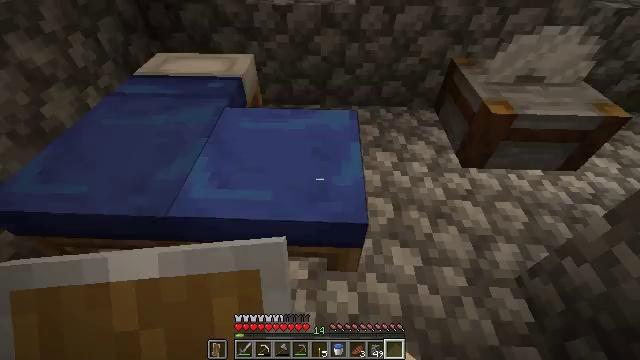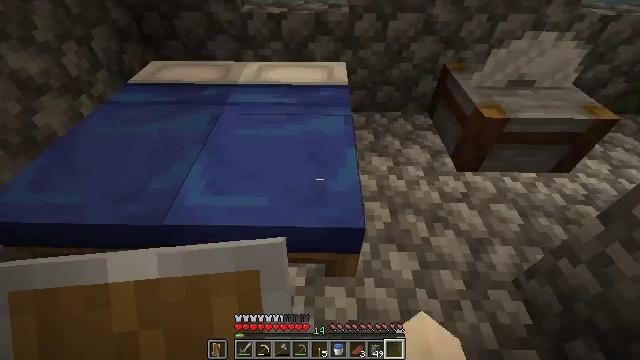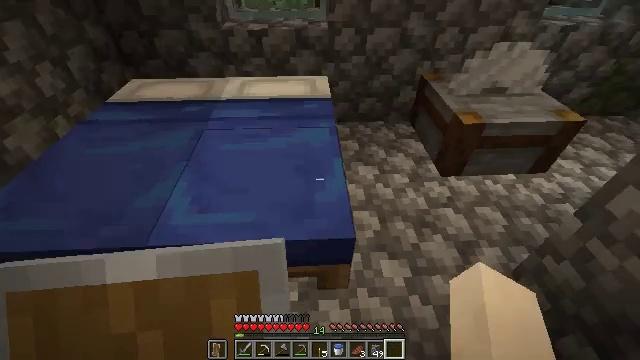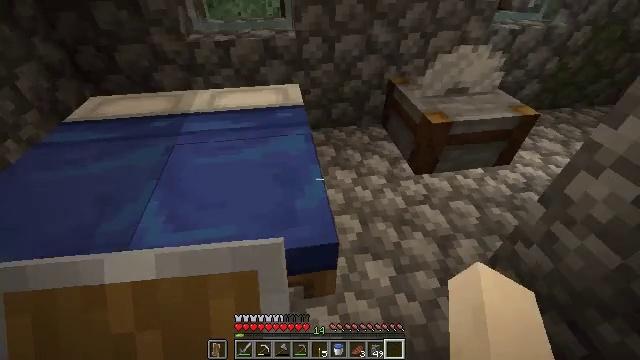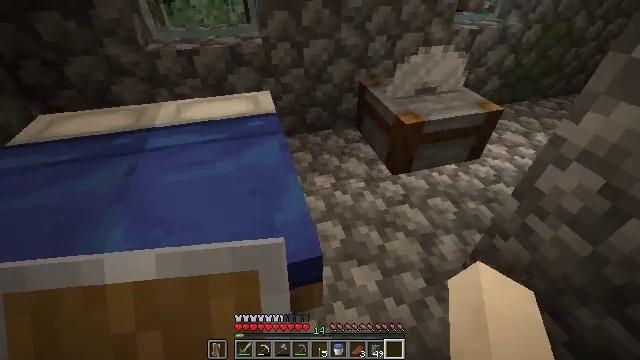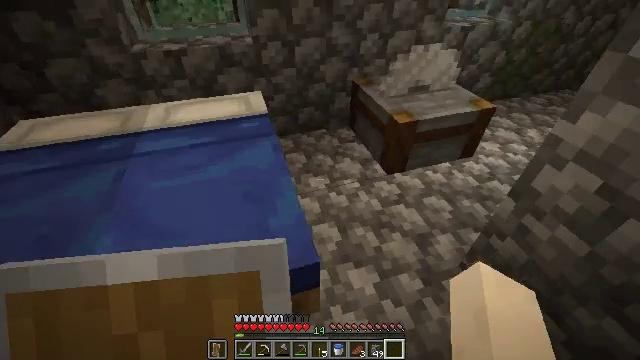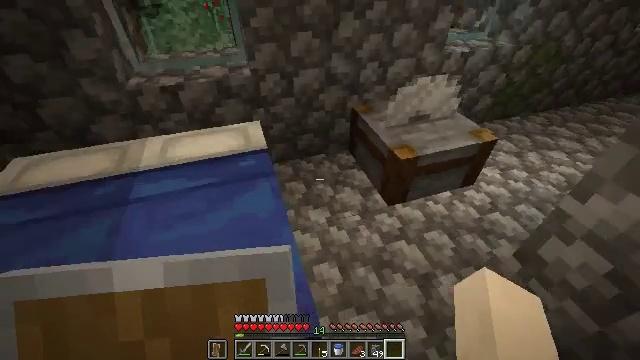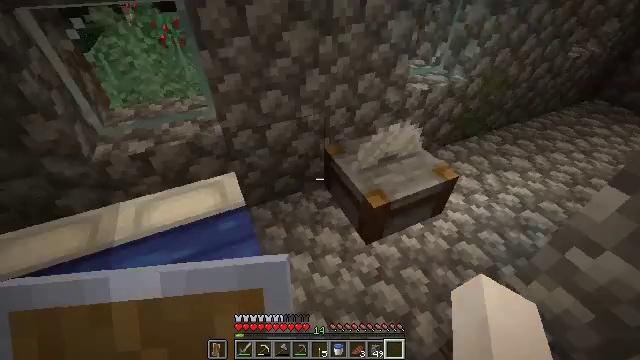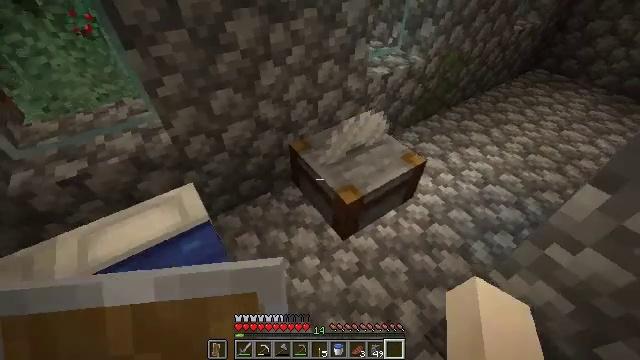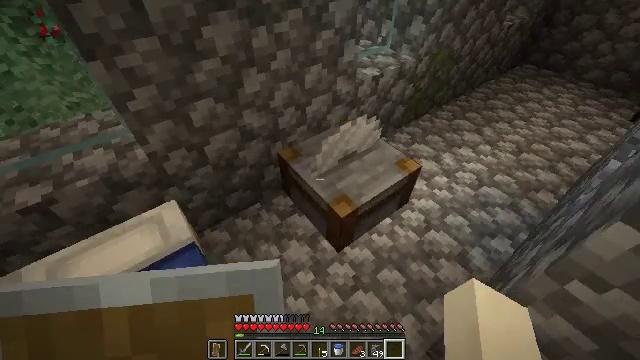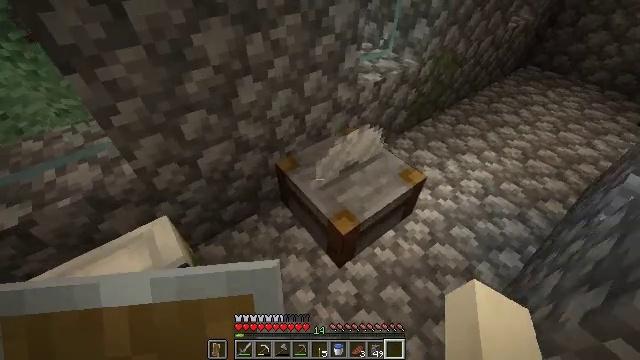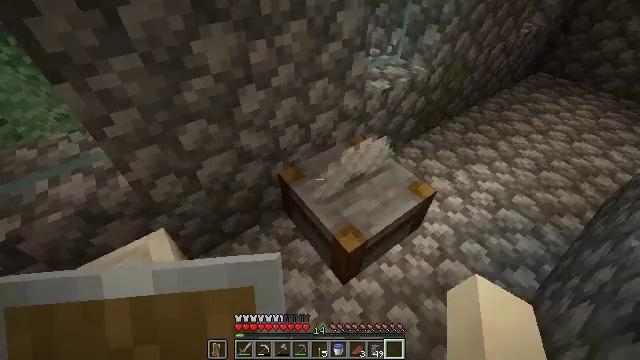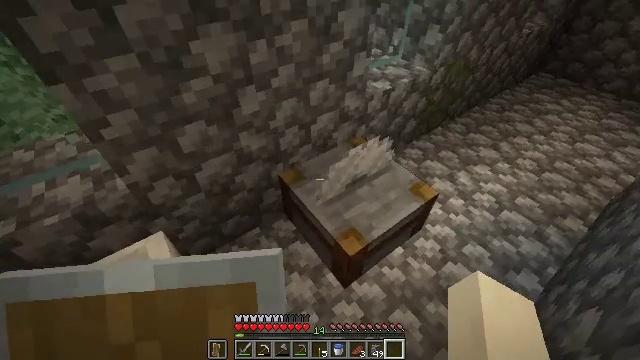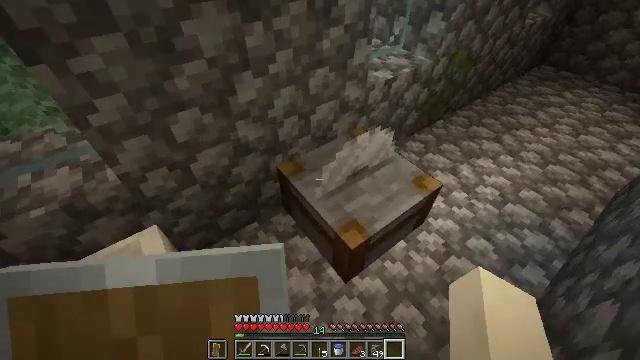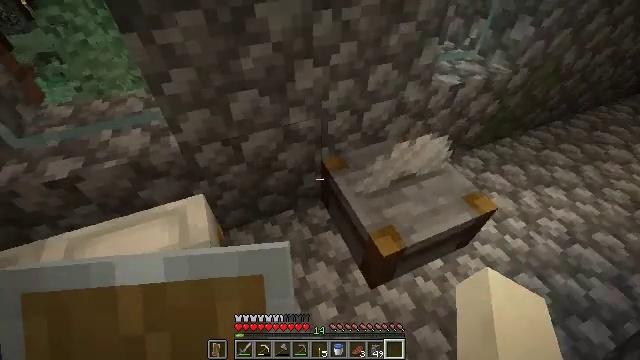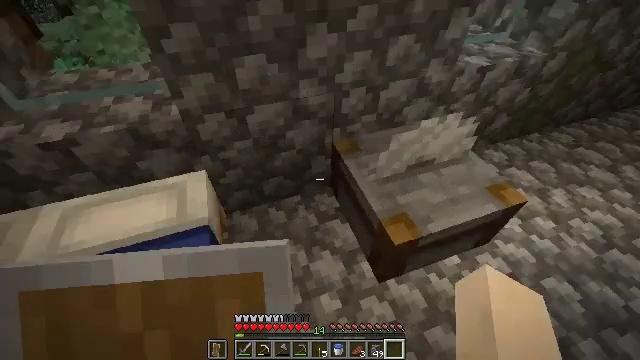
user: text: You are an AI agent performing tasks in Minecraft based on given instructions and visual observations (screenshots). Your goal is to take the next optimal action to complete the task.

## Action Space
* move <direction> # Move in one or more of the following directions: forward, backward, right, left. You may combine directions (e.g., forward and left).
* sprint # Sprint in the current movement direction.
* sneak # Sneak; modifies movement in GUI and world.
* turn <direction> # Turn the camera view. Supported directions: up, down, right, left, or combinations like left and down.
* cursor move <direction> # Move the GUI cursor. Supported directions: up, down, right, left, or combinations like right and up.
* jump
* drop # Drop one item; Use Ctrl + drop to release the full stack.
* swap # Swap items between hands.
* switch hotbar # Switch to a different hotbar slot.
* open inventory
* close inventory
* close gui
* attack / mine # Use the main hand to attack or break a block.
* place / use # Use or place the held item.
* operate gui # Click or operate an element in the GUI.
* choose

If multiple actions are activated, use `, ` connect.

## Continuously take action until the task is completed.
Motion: motion action
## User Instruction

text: Attack the stonecutter to pick it up.
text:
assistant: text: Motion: turn right and up
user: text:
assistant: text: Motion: turn right and up
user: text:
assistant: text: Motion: turn right and up
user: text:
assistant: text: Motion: move forward, turn right
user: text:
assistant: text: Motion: move forward, turn right
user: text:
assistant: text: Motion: move forward
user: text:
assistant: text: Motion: move forward, turn right
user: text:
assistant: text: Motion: move forward, turn right and down
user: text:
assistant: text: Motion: move forward, turn right
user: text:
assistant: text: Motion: no_op
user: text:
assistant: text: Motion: turn left
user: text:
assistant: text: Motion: no_op
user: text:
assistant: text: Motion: no_op
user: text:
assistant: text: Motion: move right, turn left
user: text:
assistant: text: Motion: move right, turn left
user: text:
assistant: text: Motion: move right, turn left
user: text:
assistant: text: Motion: move right, turn right
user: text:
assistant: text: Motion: move right, turn right and up
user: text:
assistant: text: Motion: move forward and move right, turn right and up
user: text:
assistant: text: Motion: move forward and move right, turn up
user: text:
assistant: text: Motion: move forward
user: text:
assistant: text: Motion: move forward, turn left and up
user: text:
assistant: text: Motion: move forward
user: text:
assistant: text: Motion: move forward
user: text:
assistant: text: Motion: move forward, turn right
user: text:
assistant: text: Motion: move forward, turn right and up
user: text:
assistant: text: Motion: move forward, turn right
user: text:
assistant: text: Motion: move forward, turn left and up
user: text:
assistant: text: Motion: move forward
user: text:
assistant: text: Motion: move forward, turn right and up